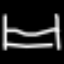
Label: bed